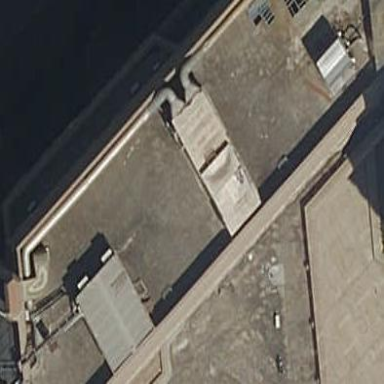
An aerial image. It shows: Part of building.